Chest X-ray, PA view. Patient: 50 years old, sex M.
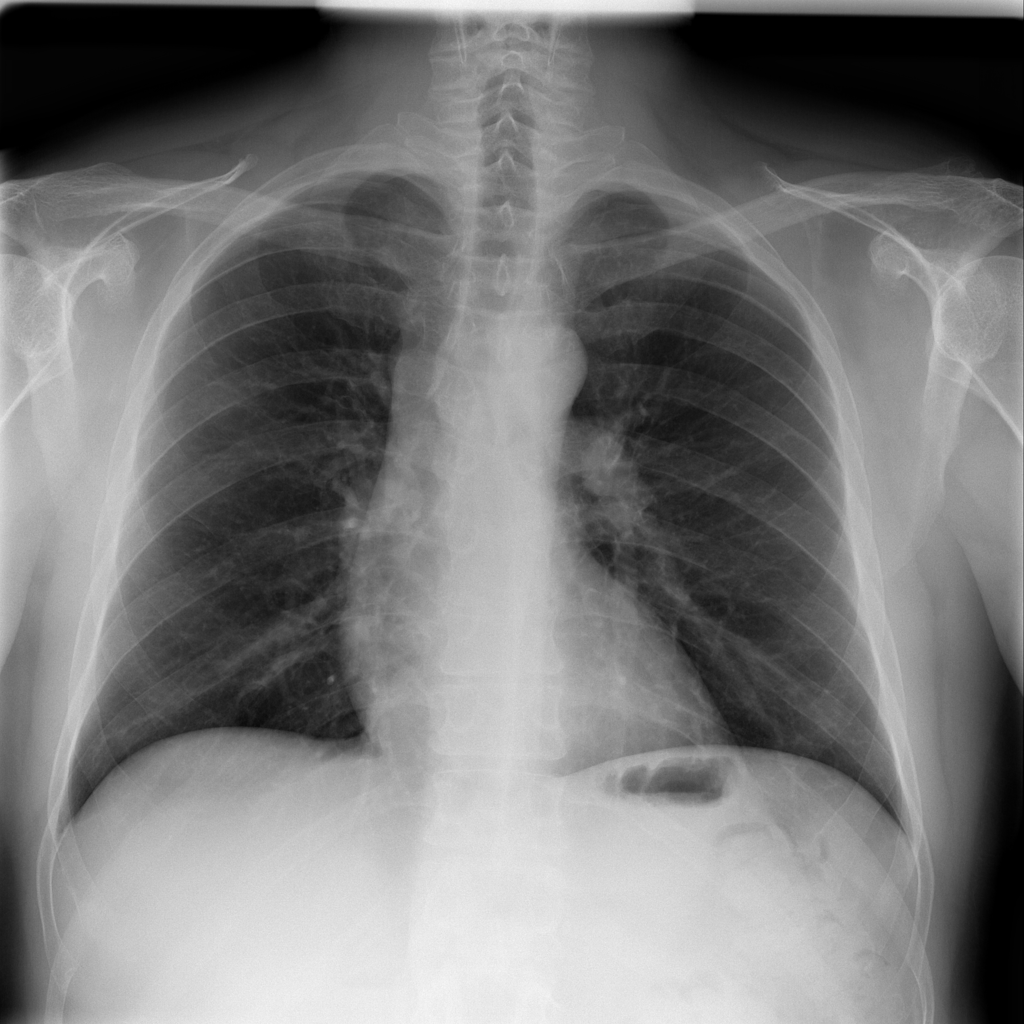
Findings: No Finding